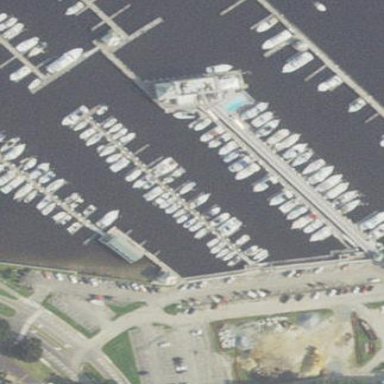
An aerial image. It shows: Pier with mooring facilities.